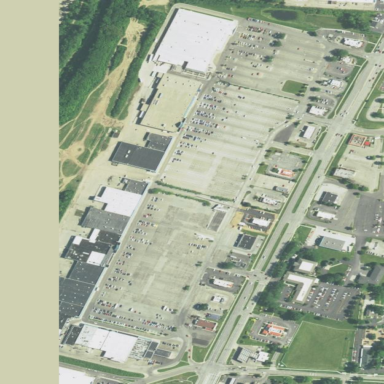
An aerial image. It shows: Mall.